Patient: sex M, age 57
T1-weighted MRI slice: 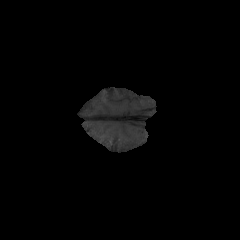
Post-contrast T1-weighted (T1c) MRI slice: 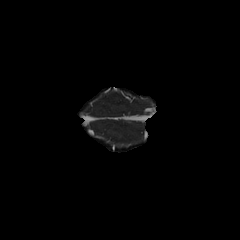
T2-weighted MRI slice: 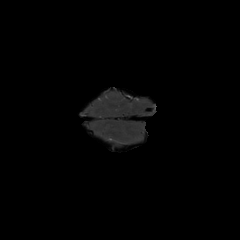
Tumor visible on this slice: no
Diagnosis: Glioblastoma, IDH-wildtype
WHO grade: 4